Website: apple
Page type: customer-info-address
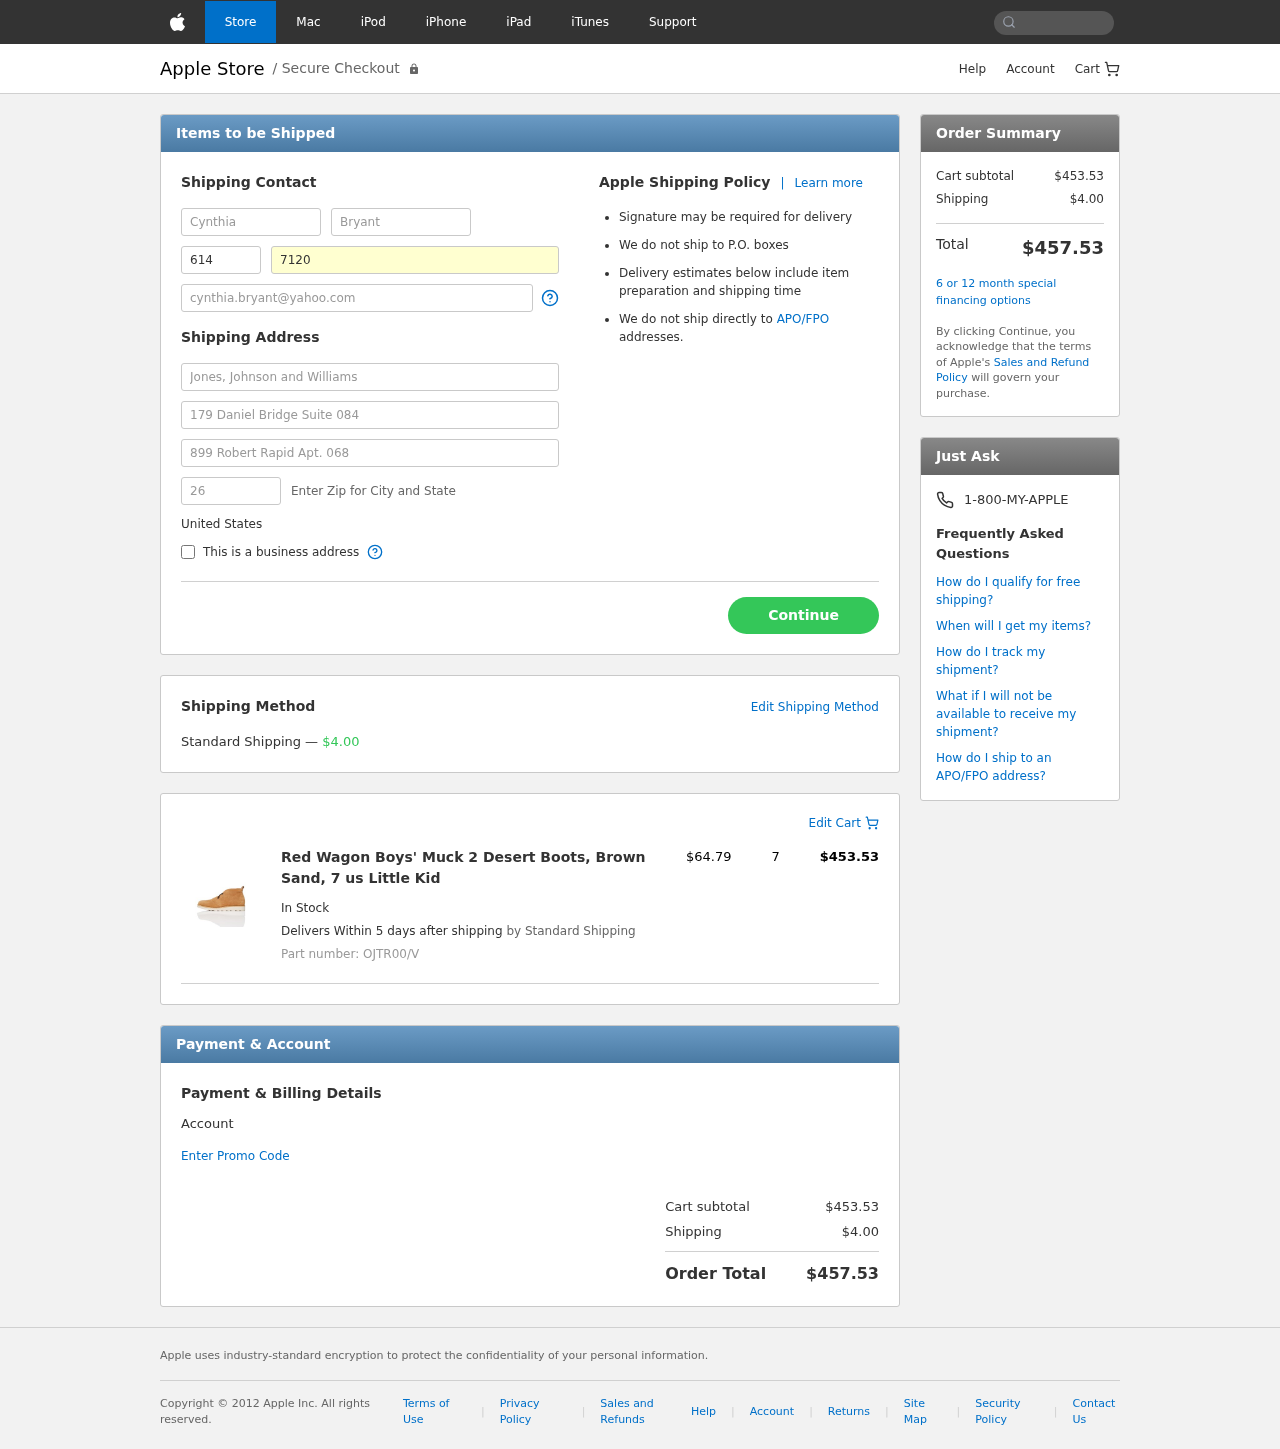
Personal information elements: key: PII_COUNTRY
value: United States
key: PII_FIRSTNAME
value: Cynthia
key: PII_LASTNAME
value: Bryant
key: PII_PHONE_AREA
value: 614
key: PII_PHONE_LINE
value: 7120
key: PII_EMAIL
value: cynthia.bryant@yahoo.com
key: PII_COMPANY
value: Jones, Johnson and Williams
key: PII_STREET
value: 179 Daniel Bridge Suite 084
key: PII_STREET2
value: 899 Robert Rapid Apt. 068
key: PII_POSTCODE
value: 26864
Product elements: key: PRODUCT1_NAME
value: Red Wagon Boys' Muck 2 Desert Boots, Brown Sand, 7 us Little Kid
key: PRODUCT1_PRICE
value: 64.79
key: PRODUCT1_QUANTITY
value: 7
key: PRODUCT1_SKU
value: OJTR00/V
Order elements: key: ORDER_SHIPPING_COST
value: $4.00
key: ORDER_ITEM_TOTAL
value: $453.53
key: ORDER_SUBTOTAL
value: $453.53
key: ORDER_TOTAL
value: $457.53